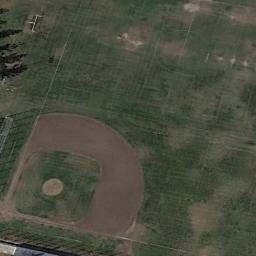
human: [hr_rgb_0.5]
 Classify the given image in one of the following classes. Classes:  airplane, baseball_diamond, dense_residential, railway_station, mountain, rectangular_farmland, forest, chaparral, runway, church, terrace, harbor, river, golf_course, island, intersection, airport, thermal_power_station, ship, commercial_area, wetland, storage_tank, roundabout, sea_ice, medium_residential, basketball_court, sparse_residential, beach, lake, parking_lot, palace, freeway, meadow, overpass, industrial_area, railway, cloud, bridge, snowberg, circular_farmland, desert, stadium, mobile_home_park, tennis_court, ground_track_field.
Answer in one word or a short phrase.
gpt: baseball_diamond